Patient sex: M
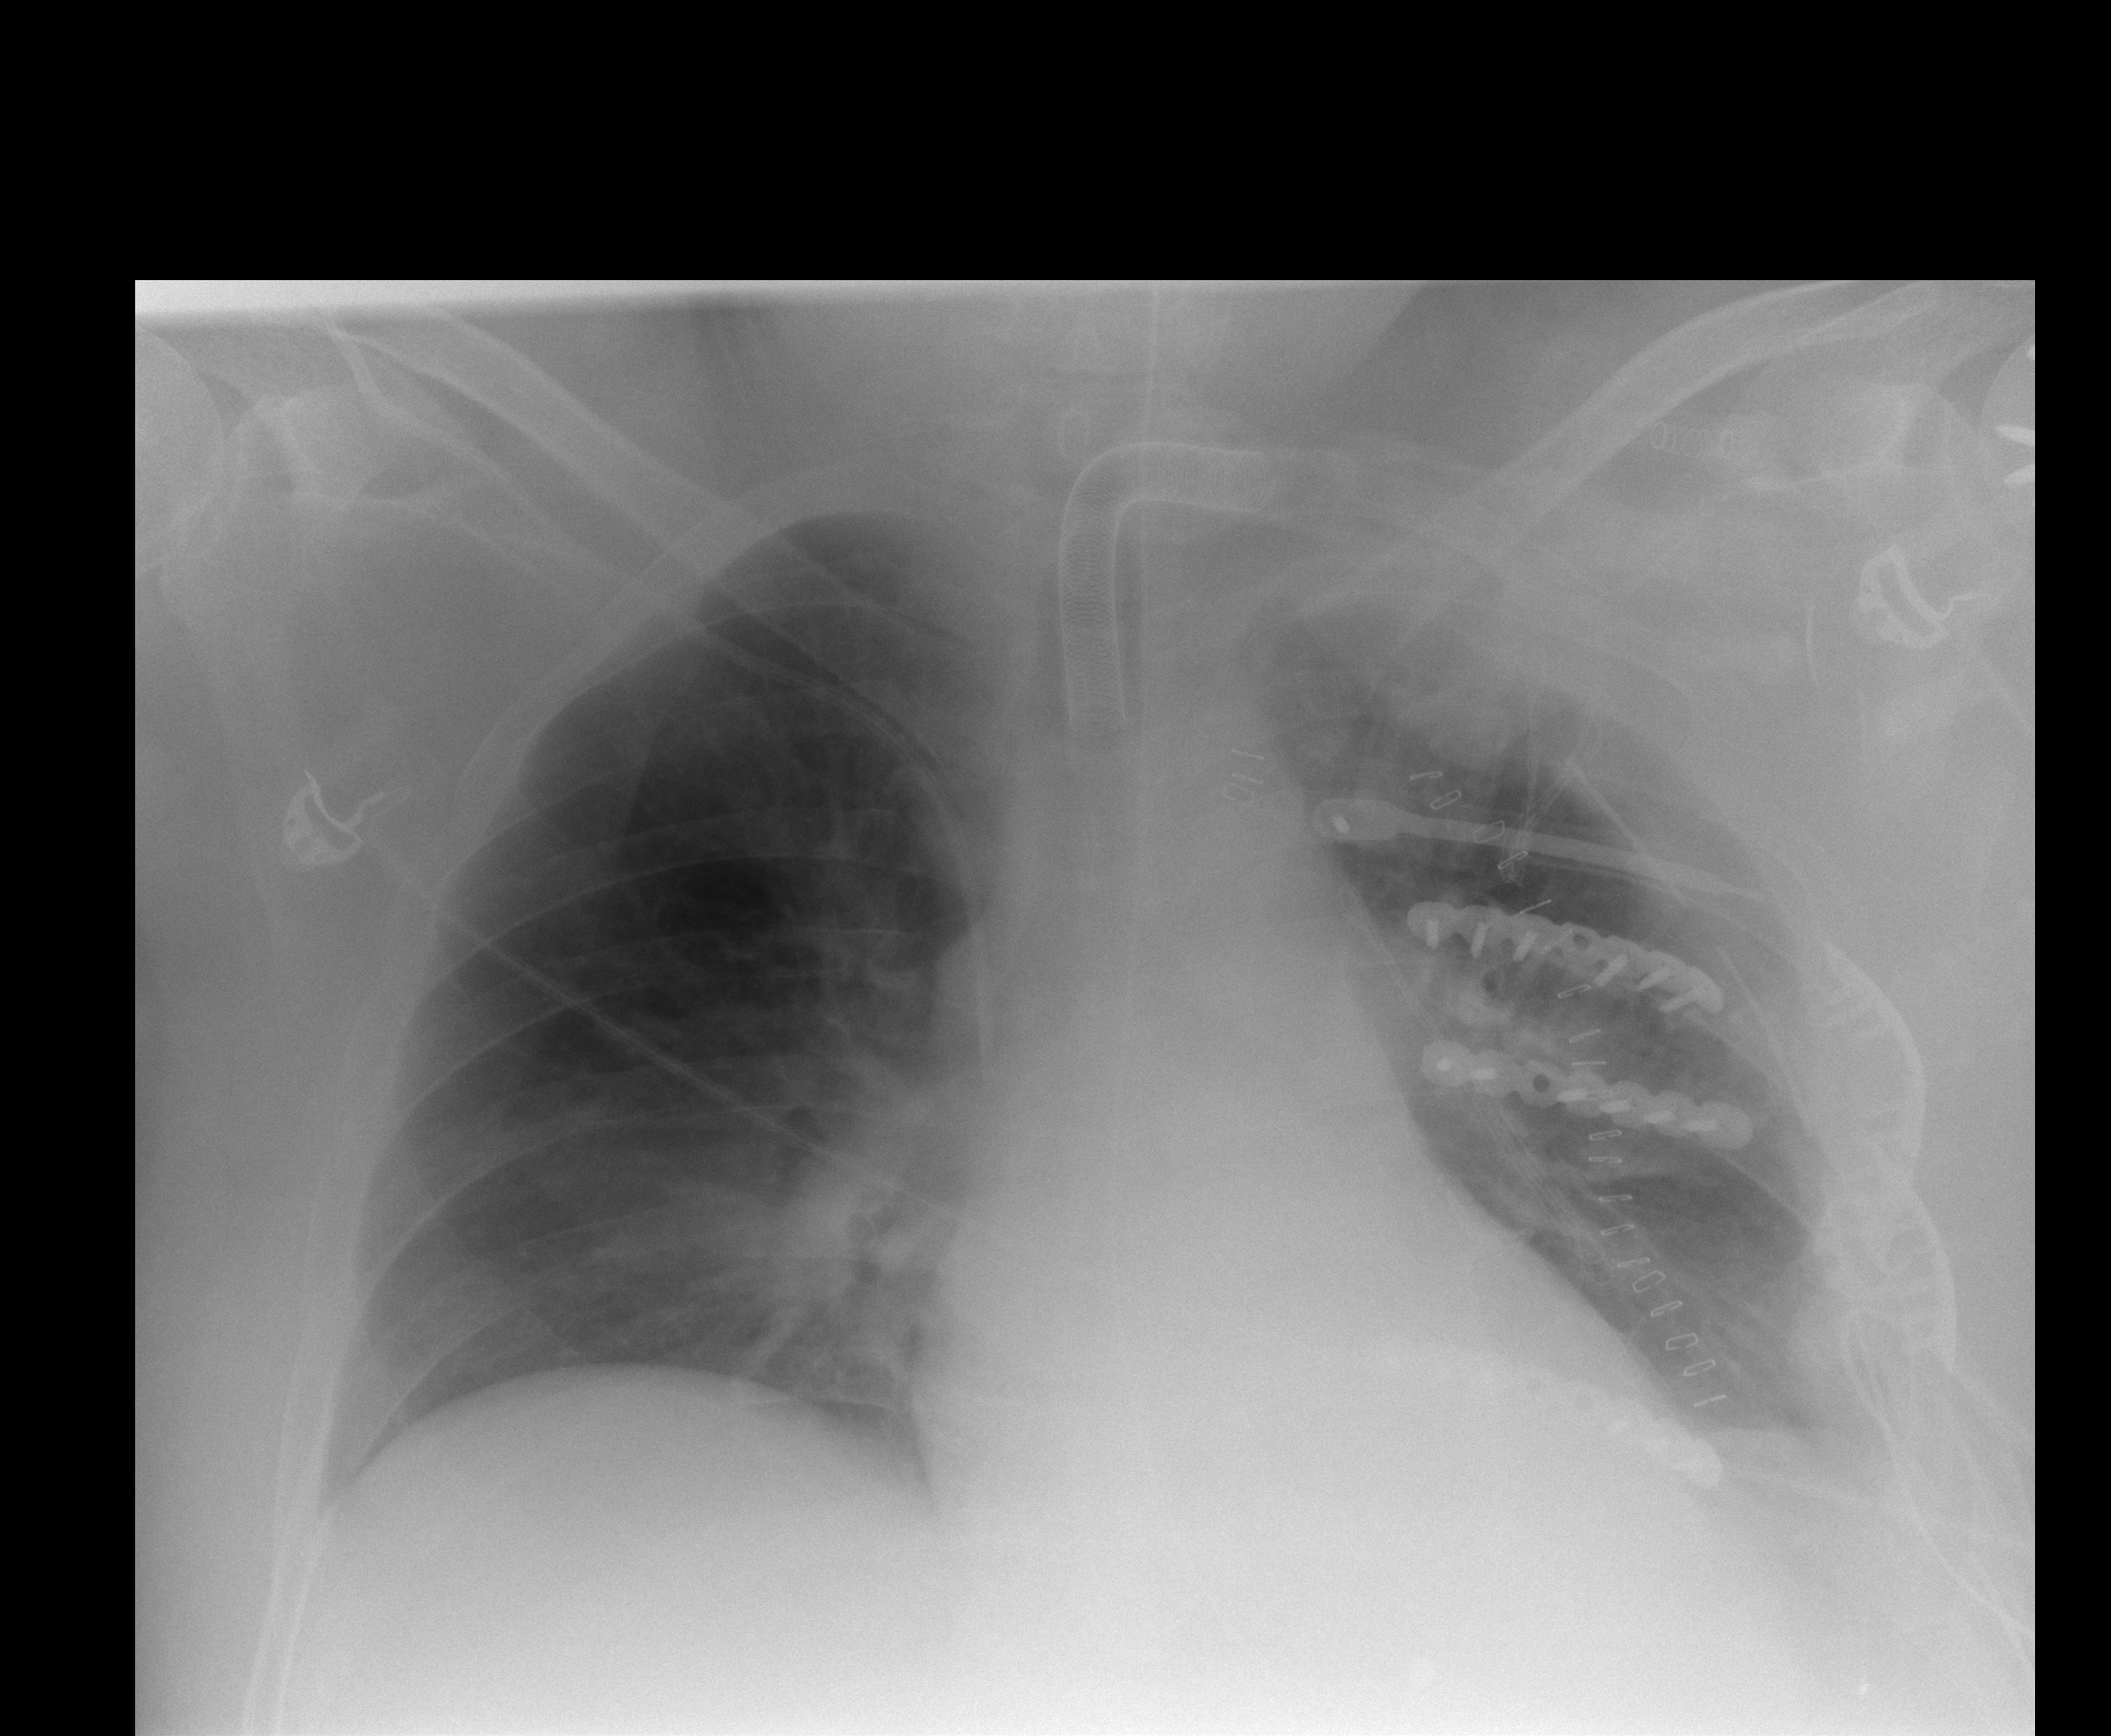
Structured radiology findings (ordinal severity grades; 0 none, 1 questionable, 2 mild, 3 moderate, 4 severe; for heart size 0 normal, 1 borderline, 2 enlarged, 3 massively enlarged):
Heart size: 0
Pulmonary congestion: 1
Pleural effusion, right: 0
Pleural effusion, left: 2
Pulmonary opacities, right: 1
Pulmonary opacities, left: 1
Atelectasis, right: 2
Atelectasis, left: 2